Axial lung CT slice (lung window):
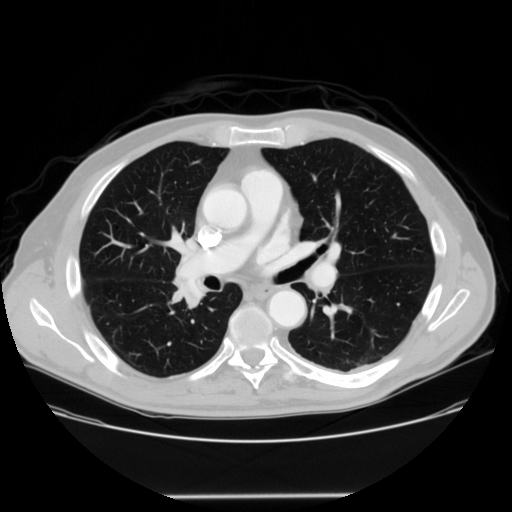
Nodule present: no